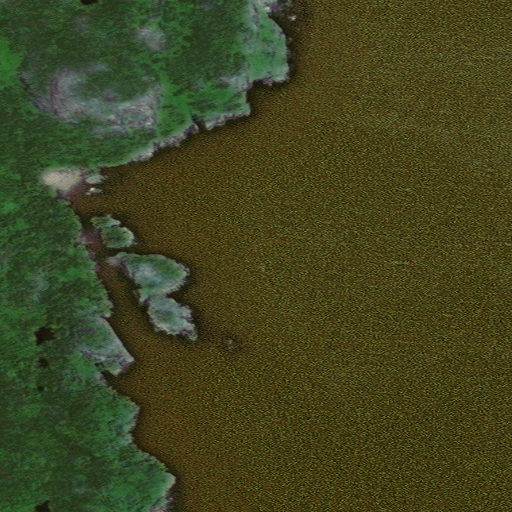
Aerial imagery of island in Alaska named Slate Island containing only unknown